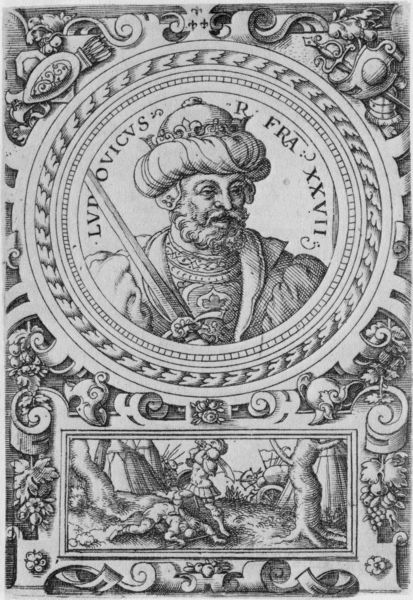
Titel: Bildnis von Ludwig II, König von Frankreich
Künstler: Jost Amman
Institution: (Seriendruck)
Schlagwörter: baum, blätter, kampf, kopf, mann, weiß, bäume, ausschnitt, blume, frankreich, grau, hut, mund, nase, ohr, schmuck, schwarz, szene, blick, ornament, alt, bart, mütze, augen, geschichte, gesicht, kragen, mensch, rahmen, tod, tot, vollbart, bild, bildnis, herr, portrait, porträt, baumstamm, erde, zweige, mantel, adel, krone, lippen, rechts, wald, kreis, oval, rund, ranken, schrift, liegen, man, grafik, graphik, schriftzug, rad, wagen, krieg, schlacht, kaiser, könig, soldaten, tafel, wein, kartusche, spitz, inschrift, ornamente, verzierung, penis, schild, medaillon, rechteck, geld, druck, radierung, stich, schwarzweiß, schwert, buchstaben, waffe, helm, herrscher, lilie, jagd, wappen, voluten, medallion, sandstein, antik, krieger, fresko, töten, schnecke, schnekce, bild im bild, lilien, kupferstich, turban, köcher, aufschlag, pfeile, ludwig, zar, zelte, latein, lateinisch, umschrift, fra, srich, bildausschnitt, ludovicus, rollwerk, nobel, recht, baret, kireger, obal, rossetten, ludovic, ppe, veziehrung, leitein, schwert#, xxvii, schweingen, wchwert